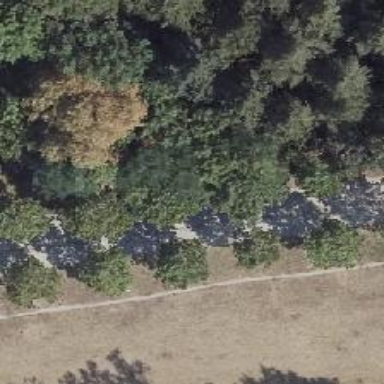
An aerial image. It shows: Deciduous broadleaved tree in park.